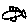
Label: fish